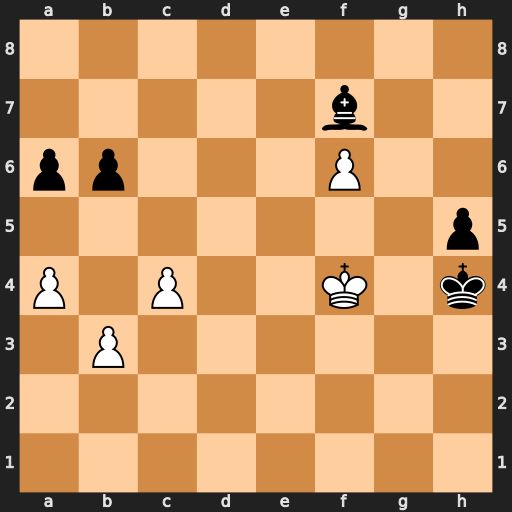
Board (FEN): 8/5b2/pp3P2/7p/P1P2K1k/1P6/8/8
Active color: w
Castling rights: -
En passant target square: -
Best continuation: a5 bxa5 c5